Question: I tried already some Solutions from here.. without success!
This is my and the message below,
'''
SQLite.SQLiteConnection connection = new SQLite.SQLiteConnection(dbPath);
using (var db = new SQLite.SQLiteConnection(dbPath))
{
int i = 0;
var d = from x in db.Table<stations>() select x;
foreach (var sd in d)
{
pushpin[] Tanke = new pushpin[i];
Tanke[i].Titel = sd.name.ToString(); //IndexOutOfRangeException (see below)
Tanke[i].Text = sd.brand.ToString();
Tanke[i].longitude = sd.longitude;
Tanke[i].latitude = sd.latitude;
MapLayer.SetPosition(Tanke[i], new Location(Tanke[i].latitude, Tanke[i].longitude));
pinLayer.Children.Add(Tanke[i]);
ToolTipService.SetToolTip(Tanke[i], Tanke[i].Titel);
i++;
}
db.Dispose();
db.Close();
}
'''

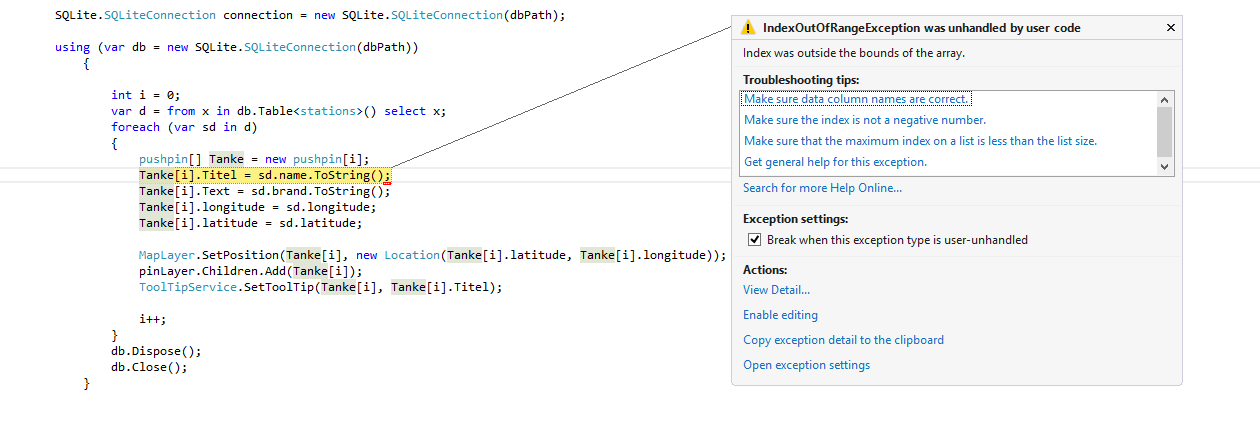
Answer: The problem is how you are creating your array of 'pushpin'. It doesn't look like you need the array so do this instead:
SQLite.SQLiteConnection connection = new SQLite.SQLiteConnection(dbPath);
'''
using (var db = new SQLite.SQLiteConnection(dbPath))
{
var d = from x in db.Table<stations>() select x;
foreach (var sd in d)
{
var tmp = new pushpin();
tmp.Titel = sd.name.ToString(); //IndexOutOfRangeException (see below)
tmp.Text = sd.brand.ToString();
tmp.longitude = sd.longitude;
tmp.latitude = sd.latitude;
MapLayer.SetPosition(tmp, new Location(tmp.latitude, tmp.longitude));
pinLayer.Children.Add(tmp);
ToolTipService.SetToolTip(tmp, tmp.Titel);
}
db.Dispose();
db.Close();
}
'''